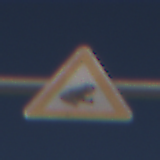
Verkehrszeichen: AmphibienwanderungLinks
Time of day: MorningAfternoon
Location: Outdoor (Nature)
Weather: PartlyCloudy
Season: Winter
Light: Natural